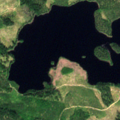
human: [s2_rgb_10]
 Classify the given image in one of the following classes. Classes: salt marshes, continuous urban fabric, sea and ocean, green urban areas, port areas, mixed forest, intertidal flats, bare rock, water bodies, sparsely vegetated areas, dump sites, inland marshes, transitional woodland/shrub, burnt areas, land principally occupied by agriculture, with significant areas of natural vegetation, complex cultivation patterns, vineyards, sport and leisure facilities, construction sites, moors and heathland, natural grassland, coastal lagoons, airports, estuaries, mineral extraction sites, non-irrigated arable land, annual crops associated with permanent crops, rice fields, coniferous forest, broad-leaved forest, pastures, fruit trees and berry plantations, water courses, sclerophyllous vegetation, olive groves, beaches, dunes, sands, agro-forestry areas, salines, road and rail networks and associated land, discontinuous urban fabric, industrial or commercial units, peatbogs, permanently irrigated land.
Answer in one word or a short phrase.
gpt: coniferous forest, mixed forest, transitional woodland/shrub, water bodies